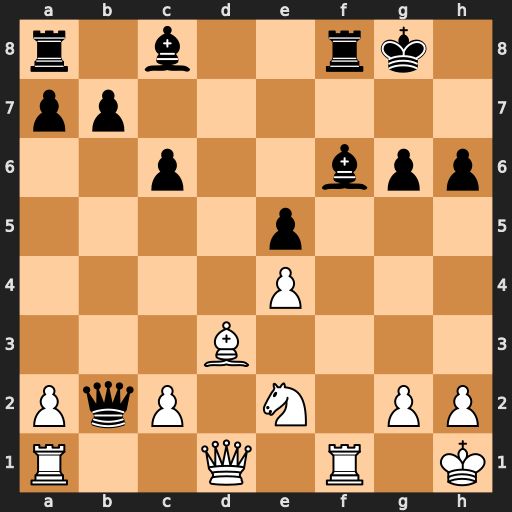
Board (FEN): r1b2rk1/pp6/2p2bpp/4p3/4P3/3B4/PqP1N1PP/R2Q1R1K
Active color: w
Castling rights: -
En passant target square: -
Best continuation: Bc4+ Kh7 Qd6